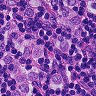
Metastatic tissue present: yes